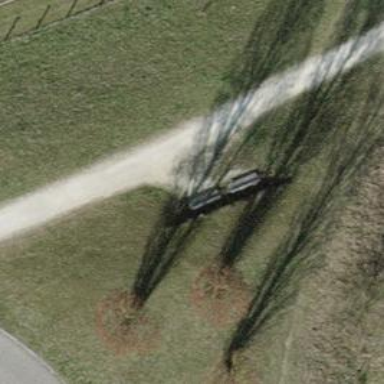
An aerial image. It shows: Brown bench.